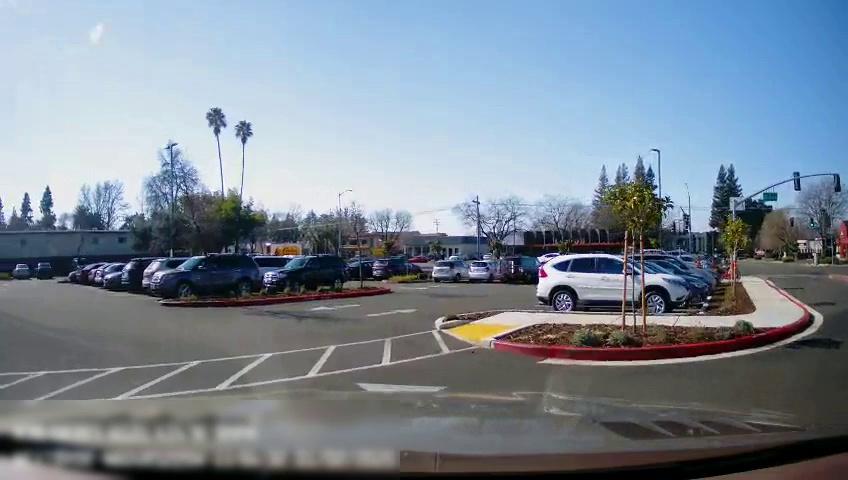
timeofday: Day
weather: Sunny
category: Drivable Space
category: Vehicles | SUV
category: Vehicles | SUV
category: Vehicles | Car
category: Vehicles | Car
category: Vehicles | Car
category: Vehicles | SUV
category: Vehicles | Car
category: Vehicles | Car
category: Vehicles | SUV
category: Vehicles | SUV
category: Vehicles | SUV
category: Vehicles | SUV
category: Vehicles | SUV
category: Vehicles | SUV
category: Vehicles | Car
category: Vehicles | Car
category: Vehicles | Car
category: Vehicles | Car
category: Vehicles | Car
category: Vehicles | SUV
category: Vehicles | Car
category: Vehicles | Car
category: Traffic | Signs
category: Traffic | Lights
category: Traffic | Lights